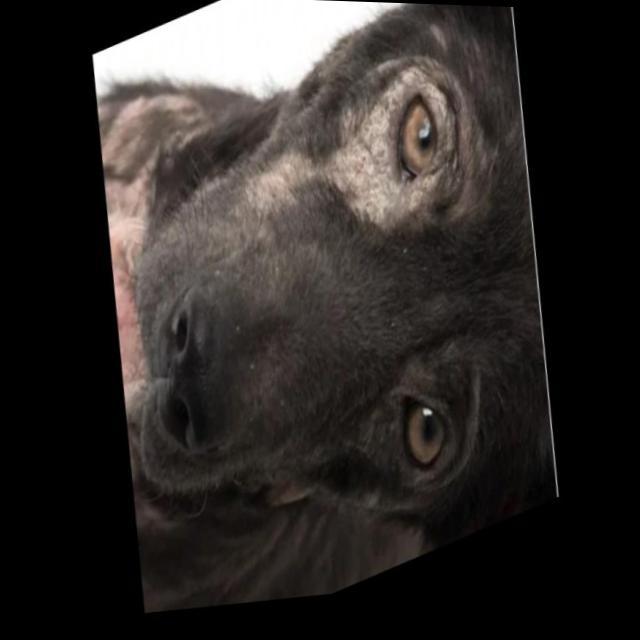
Canine ringworm (Dermatophytosis) — fungal infection caused by Microsporum or Trichophyton. Presents with circular alopecia, scaling, crusting, and broken hairs.